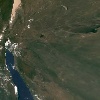
Label: land